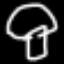
Label: mushroom